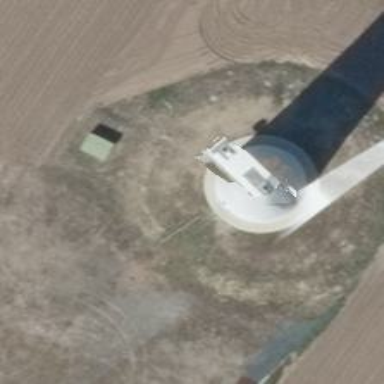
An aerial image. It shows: Wind turbine generator that utilizes wind as its source for generating electricity. It is of the horizontal axis type.